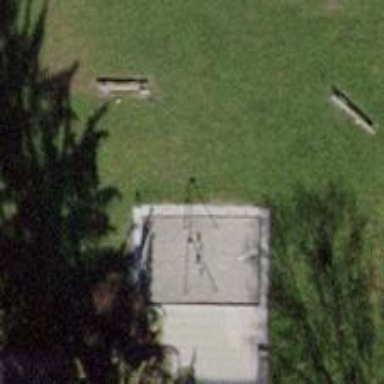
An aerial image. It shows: Playground with swings.